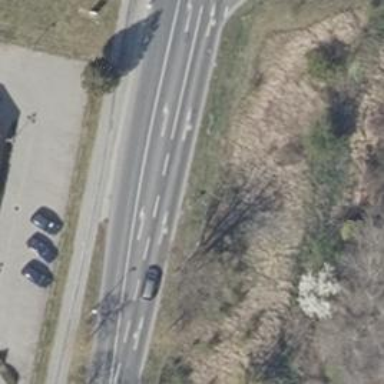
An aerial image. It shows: Primary highway with asphalt surface. There is sidewalk on the left side.